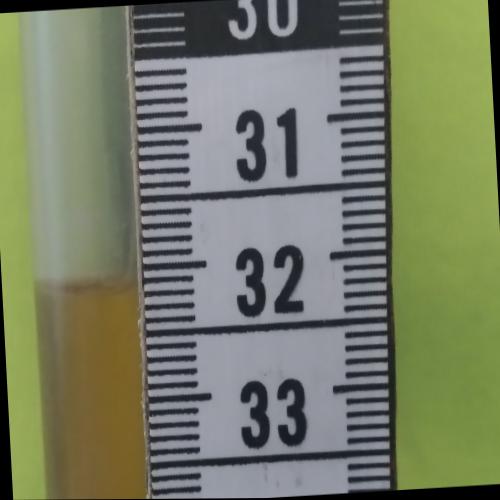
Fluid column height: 32.1 cm